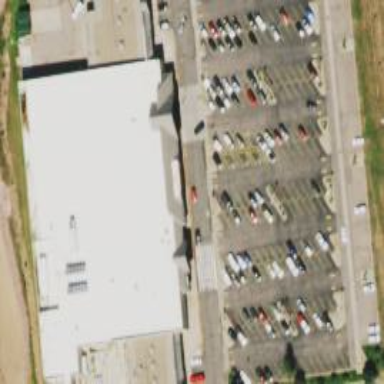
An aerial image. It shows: Supermarket.